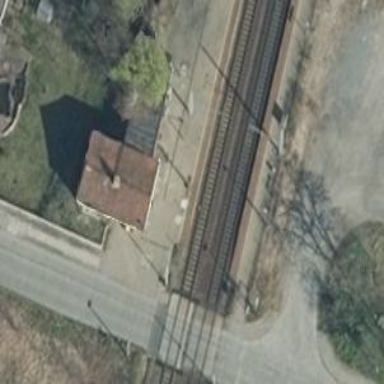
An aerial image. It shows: Public transport stop position along the railway.